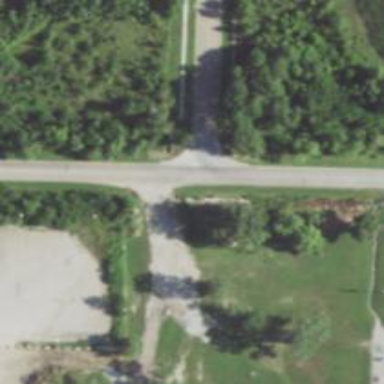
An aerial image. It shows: Tertiary road.